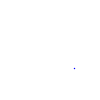
Particle: proton